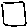
Label: square